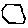
Label: hexagon